Platform: macOS
Application: Chrome
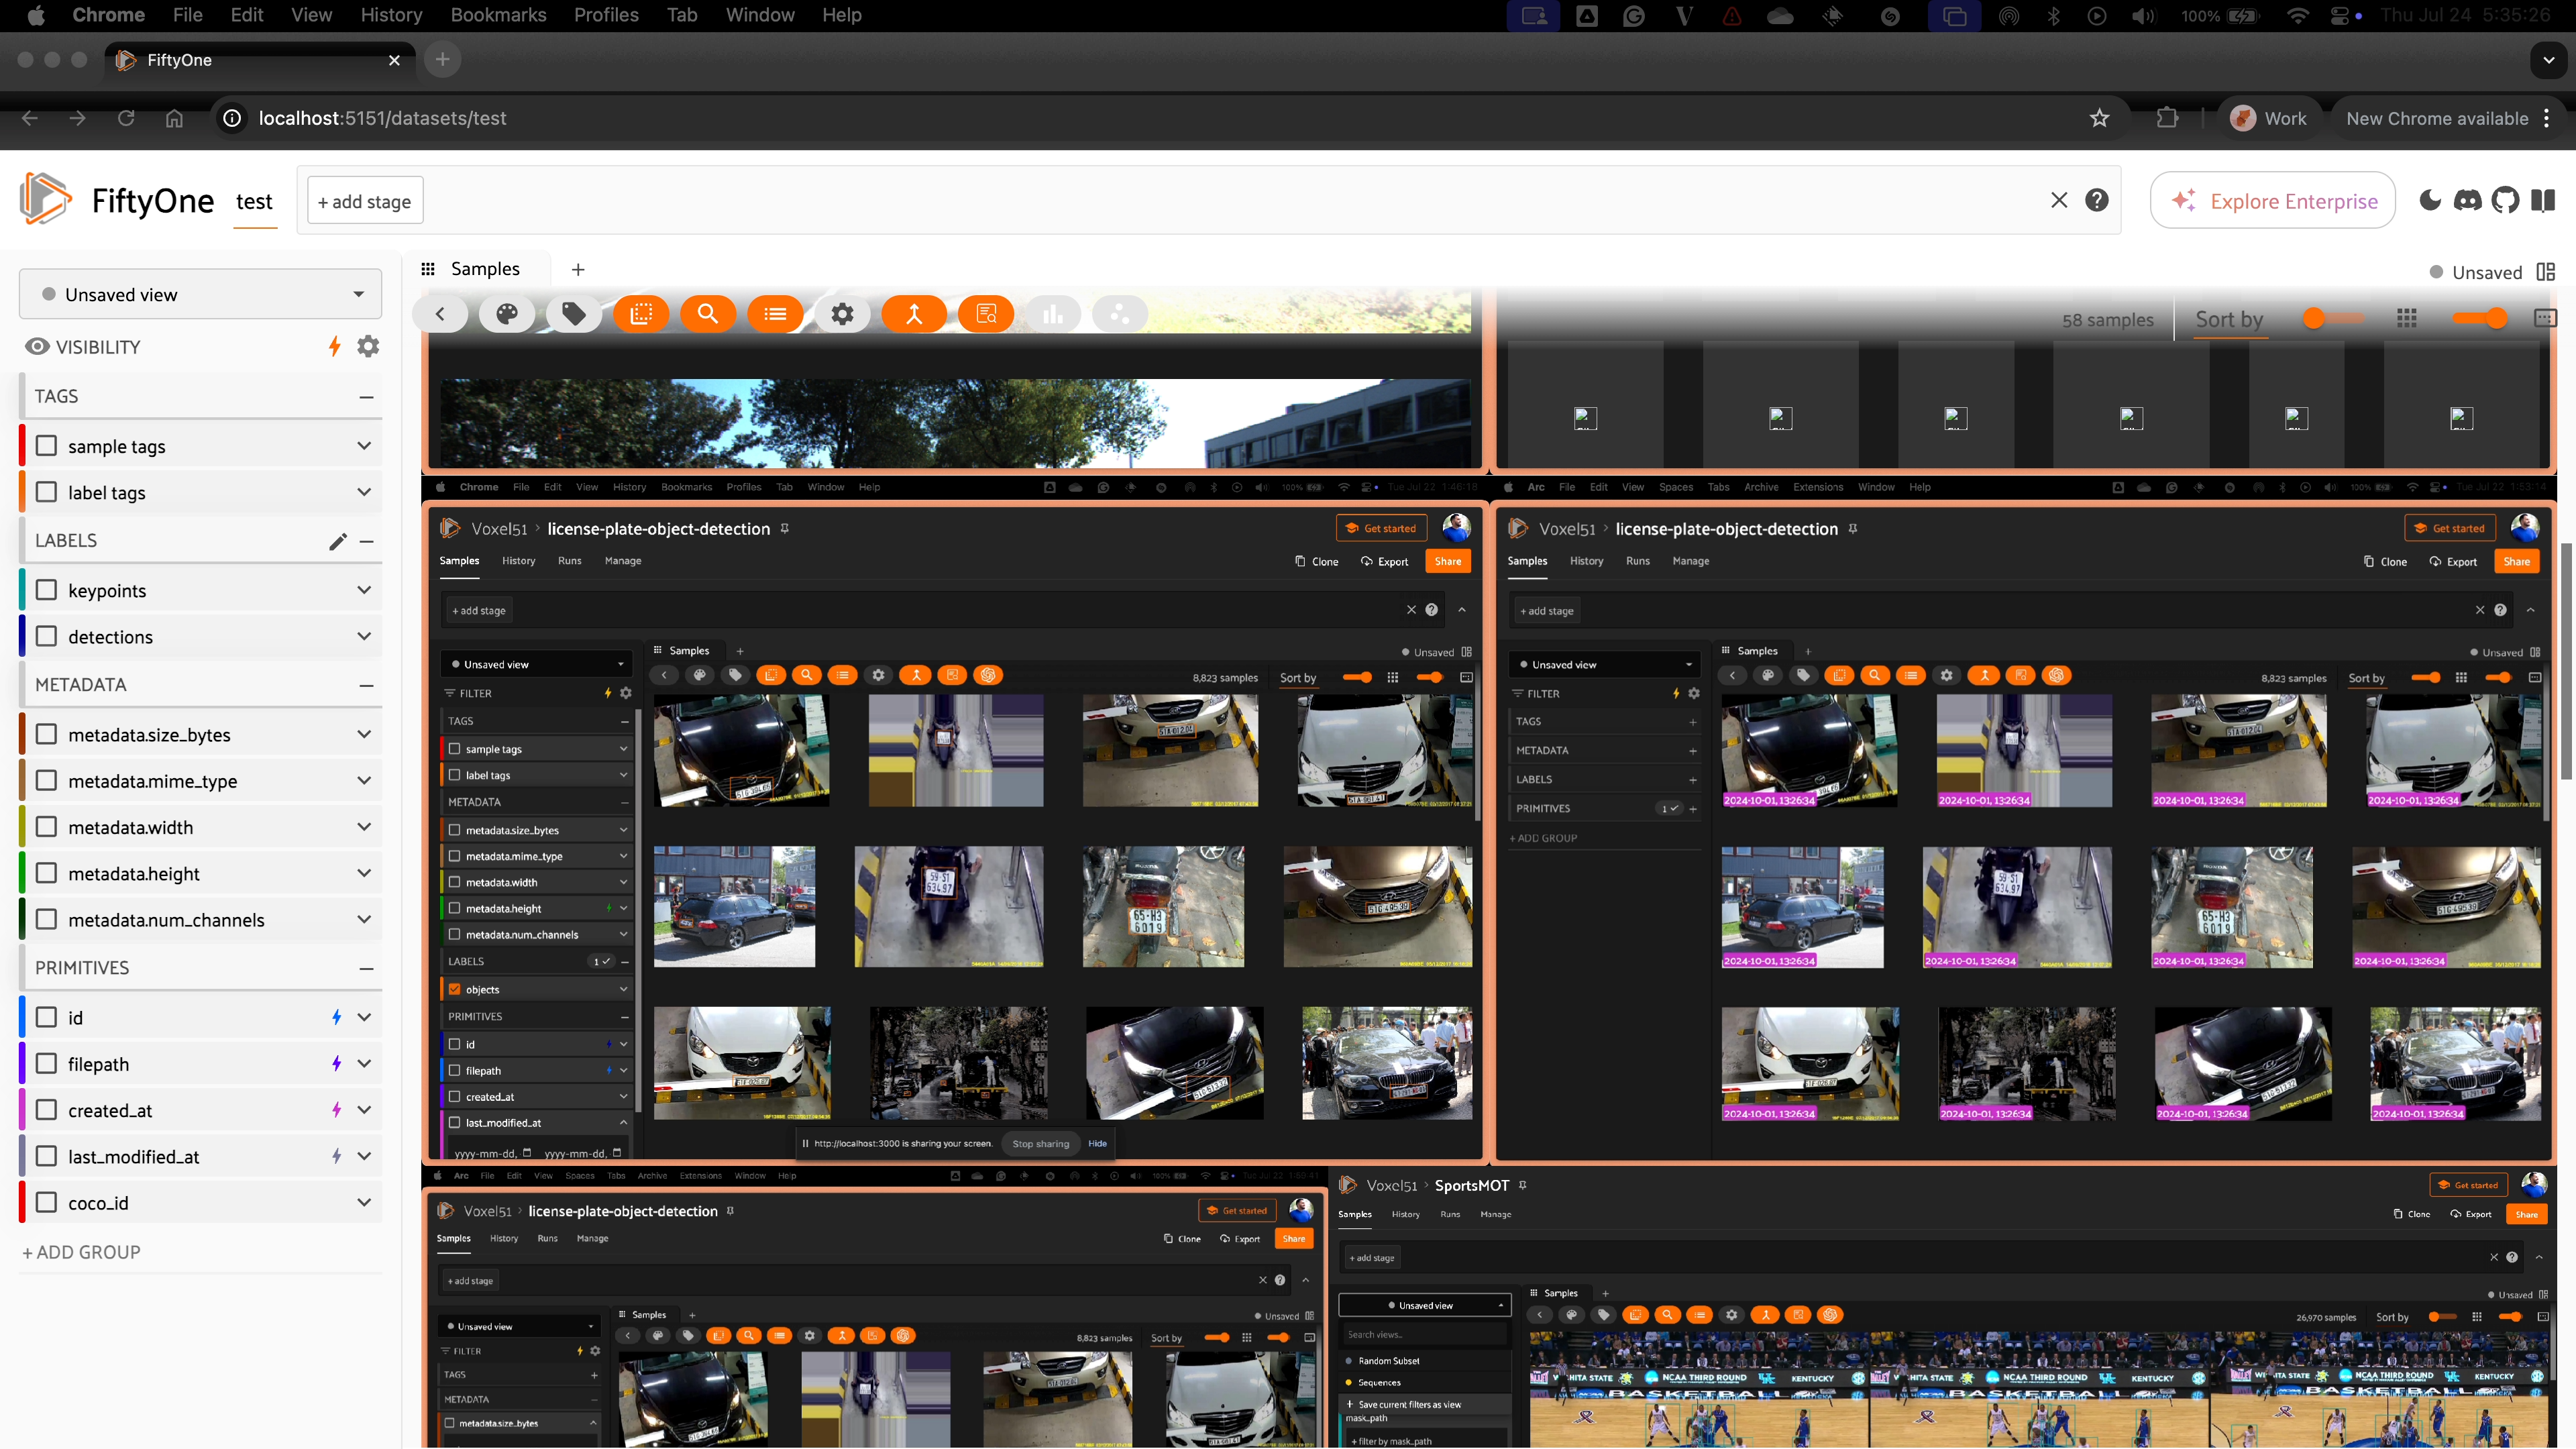
task_description: Add a panel to the workspace
action_type: click
element_info: Icon

task_description: Toggle to dark mode
action_type: click
element_info: Icon

task_description: Hide the sidebar
action_type: click
element_info: Icon

task_description: Display sample tags on samples in the samples panel
action_type: click
element_info: Checkbox

task_description: Rename the labels group in the sidebar
action_type: click
element_info: Icon

task_description: Minimize the tags group in the sidebar
action_type: click
element_info: Icon

task_description: Minimize the metadata group in the sidebar
action_type: click
element_info: Icon

task_description: Minimize the primitives group in the sidebar
action_type: click
element_info: Icon

task_description: Show the width of samples in the samples panel
action_type: click
element_info: Checkbox

task_description: Show the height of samples in the samples panel
action_type: click
element_info: Icon

task_description: Display the date the samples were created in the samples panel
action_type: click
element_info: Icon

task_description: Display the keypoints on the samples in the samples panel
action_type: click
element_info: Checkbox

task_description: Show the detections on the samples in the samples panel
action_type: click
element_info: Checkbox

task_description: Show when the samples were last modified
action_type: click
element_info: Checkbox

task_description: Toggle to filter mode
action_type: click
element_info: Icon

task_description: Open the embeddings panel
action_type: click
element_info: Icon

task_description: Open the histogram panel
action_type: click
element_info: Icon

task_description: Open the color settings menu
action_type: click
element_info: Icon

task_description: Change how the samples in the samples panel are sorted
action_type: select
element_info: Menu Item
task_description: Locate the view bar
action_type: hover
element_info: Menu Item

task_description: Where do I go to load a saved workspace or save the current workspace?
action_type: click
element_info: Button

task_description: Where do I go to load a saved view or create a new saved view?
action_type: click
element_info: Button

task_description: Locate the tags group in the sidebar
action_type: hover
element_info: Menu Item

task_description: Locate the labels group in the sidebar
action_type: hover
element_info: Menu Item

task_description: Find the metadata group in the sidebar
action_type: hover
element_info: Menu Item

task_description: Where is the promitives group in the sidebar?
action_type: hover
element_info: Menu Item

task_description: Where is the sidebar?
action_type: hover
element_info: Menu Item

task_description: Add a new group to the sidebar
action_type: type
element_info: Text Input

task_description: Locate the actions row toolbar
action_type: hover
element_info: Menu Item

task_description: Where can I see how many samples are in the current view?
action_type: hover
element_info: Text

task_description: Locate the samples panel in the current workspace
action_type: hover
element_info: Menu Item